Interaction volume radius: 10 \u00c5
Interaction volume height: 10 \u00c5
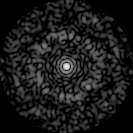
Disorder parameter: 0.8279